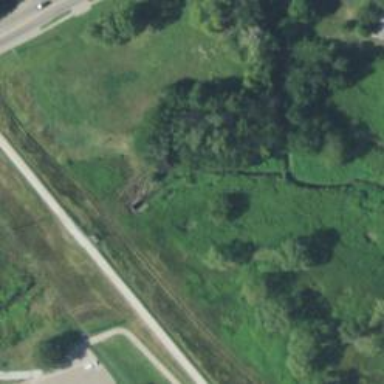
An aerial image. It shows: Culvert tunnel.